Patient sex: M
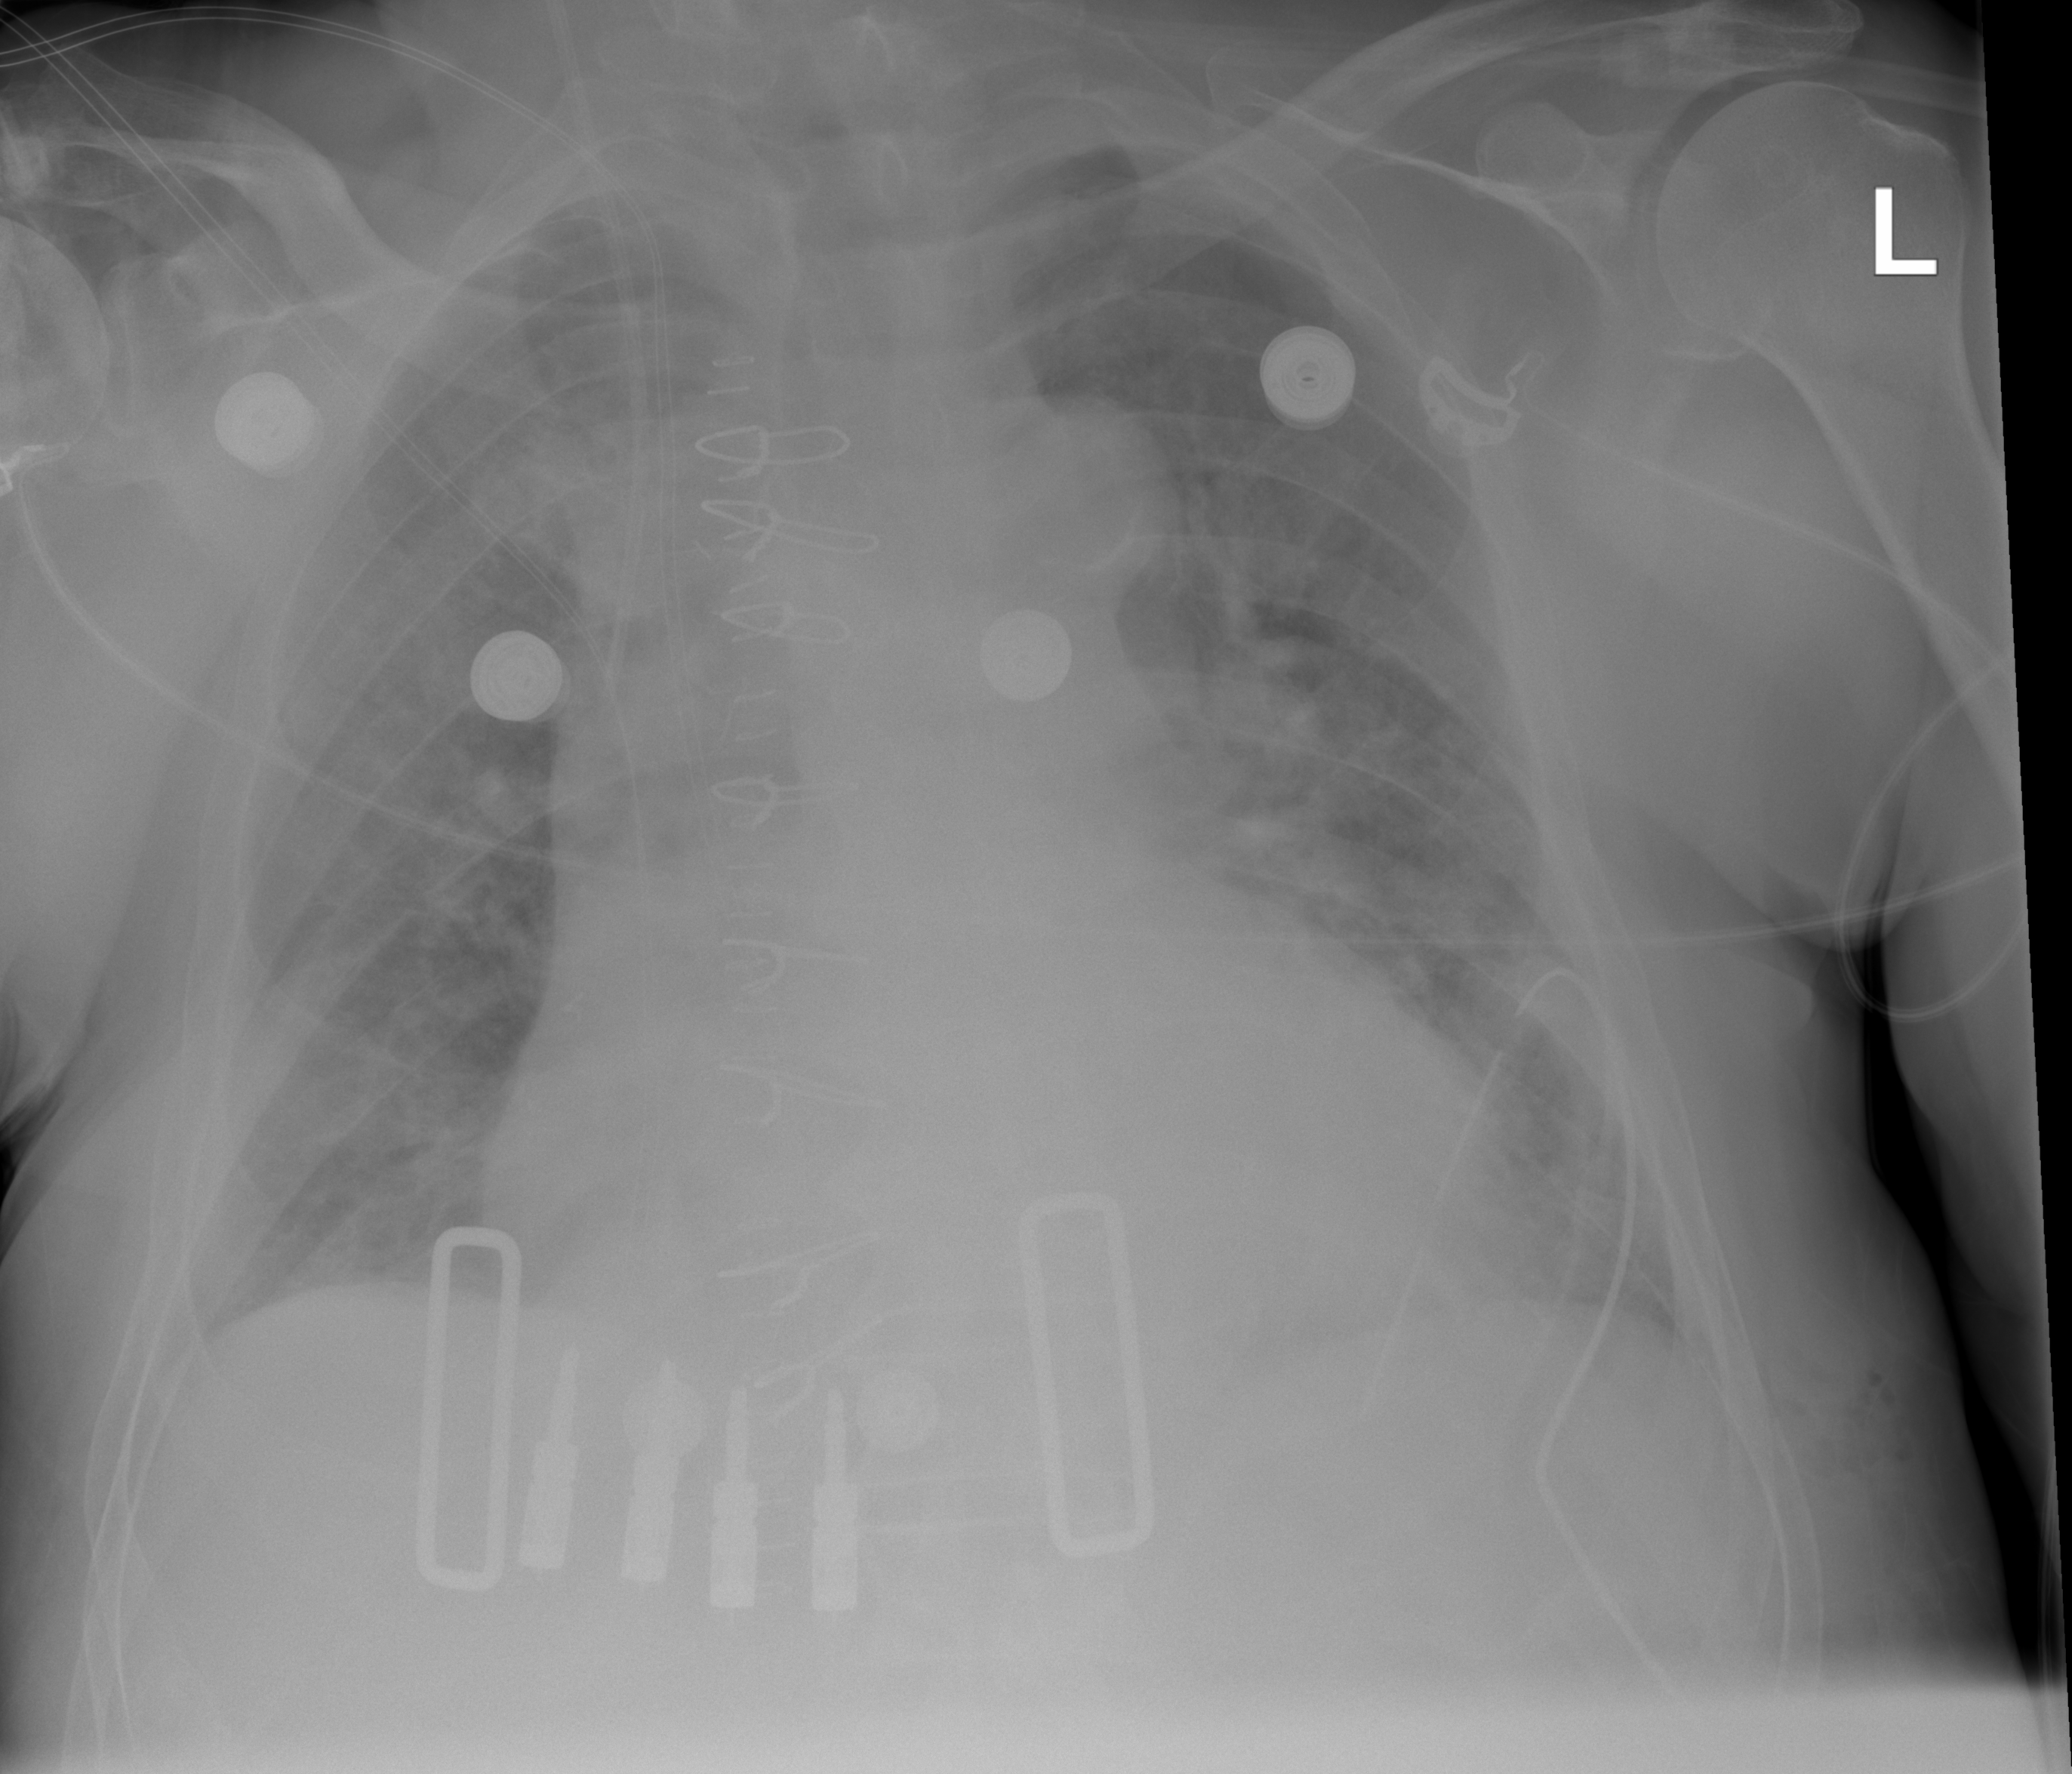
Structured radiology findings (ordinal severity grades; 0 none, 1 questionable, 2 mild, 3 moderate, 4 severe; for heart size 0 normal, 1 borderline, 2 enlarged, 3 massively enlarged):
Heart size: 2
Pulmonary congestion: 2
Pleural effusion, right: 0
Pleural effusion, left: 0
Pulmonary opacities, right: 2
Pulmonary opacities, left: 2
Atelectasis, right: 2
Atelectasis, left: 2